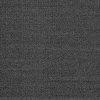
Atmospheric dust classification: dusty